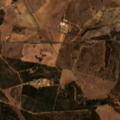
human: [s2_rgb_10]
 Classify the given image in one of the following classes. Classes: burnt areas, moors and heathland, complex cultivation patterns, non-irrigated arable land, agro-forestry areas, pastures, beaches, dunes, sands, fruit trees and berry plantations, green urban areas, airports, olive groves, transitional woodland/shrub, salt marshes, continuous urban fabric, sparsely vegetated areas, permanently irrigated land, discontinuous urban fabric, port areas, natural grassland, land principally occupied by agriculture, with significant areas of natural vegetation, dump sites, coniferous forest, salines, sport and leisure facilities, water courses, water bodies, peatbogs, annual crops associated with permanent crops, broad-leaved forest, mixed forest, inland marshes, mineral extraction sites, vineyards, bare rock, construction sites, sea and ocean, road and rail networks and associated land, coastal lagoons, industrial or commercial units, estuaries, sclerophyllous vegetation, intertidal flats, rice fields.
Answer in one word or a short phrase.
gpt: non-irrigated arable land, transitional woodland/shrub